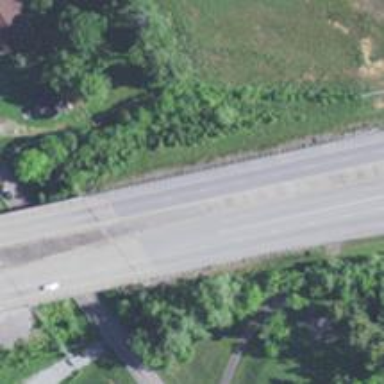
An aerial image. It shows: This image shows trunk highway that functions as expressway.